Question: I want to mix jQuery and php in wordpress.
This is my current code:
'''
function theme_output($url) {
echo "<script language='text/javascript'>
jQuery(function($) {
var $products,
$current_product = 'default';
// List all the products here
$products = {
";
$themes = array('cerulean', 'cosmo', 'cyborg', 'darkly', 'flatly', 'journal', 'lumen', 'paper', 'readable', 'sandstone', 'simplex', 'slate', 'spacelab', 'superhero', 'united', 'yeti');
foreach ($themes as $theme) {
echo
$theme." : {
name : '".ucfirst($theme)."',
tag : 'phpBB',
img : '".css_file($theme)."',
url : '".$url."?theme=".$theme."',
purchase : 'http://www.google.de',
},";
};
echo "
};
});
</script>";
};
'''
So there is a "header" in jquery/javascript and then a foreach php part and at least a jquery "footer" part.
The problem is, that the wordpress no conflict (I guess this is the reason), deletes all the $variables.
This is the output:

Can somebody help me to fix this?
Thank you
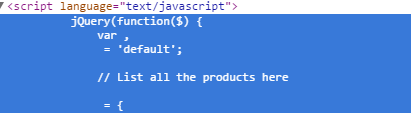
Answer: A way to solve the problem is, to put the foreach part into a own function.
You should also change the " and the '.
Like this:
'''
function theme_output($url) {
echo '
<script type="text/javascript">
var $products,
$current_product = "default";
// List all the products here
$products = {
';
funct2($url);
echo '
};
</script>';
};
function func2($url) {
$themes = array('cerulean', 'cosmo', 'cyborg', 'darkly', 'flatly', 'journal', 'lumen', 'paper', 'readable', 'sandstone', 'simplex', 'slate', 'spacelab', 'superhero', 'united', 'yeti');
foreach ($themes as $theme) {
echo $theme.' : {
name : "'.ucfirst($theme).'",
tag : "phpBB",
img : "'.css_file($theme).'",
url : "'.$url.'?theme='.$theme.'",
purchase : "http://www.google.de",
},
';
};
}
'''